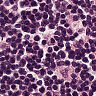
Metastatic tissue present: no